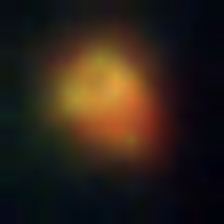
Taxon: NanoPlankton
Group: Other